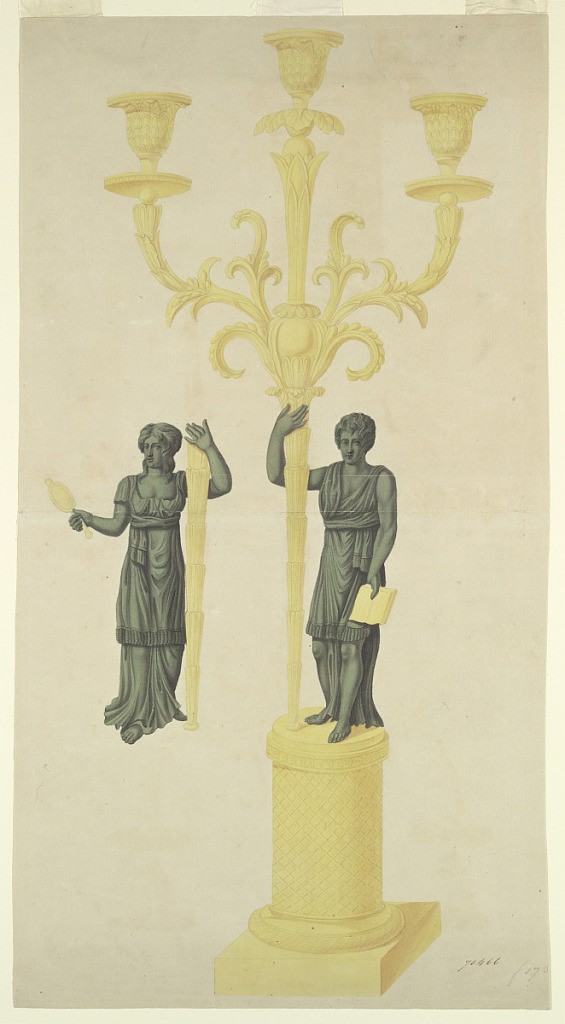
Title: Design for Two Candlesticks
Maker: Unknown
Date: early 19th century
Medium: Pen and black ink, brush and green, yellow, and brown wash, black chalk on white laid paper
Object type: Drawing
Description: Two designs for candlesticks.  Intended to be executed in green and gilded bronze.   In the main design, a round pedestal with a lozenge decoration of the shaft stands upon a square base.  Upon it stands a young man in classical attire, holding in his lowered left hand an open book and supporting with the right arm a stem.  The stem has a palmette at the top with three sockets.  At left is shown the shaft of the design for the counterpart.  A woman supports the stem with the left arm and carries a mirror in her right hand.  Inscriptions.